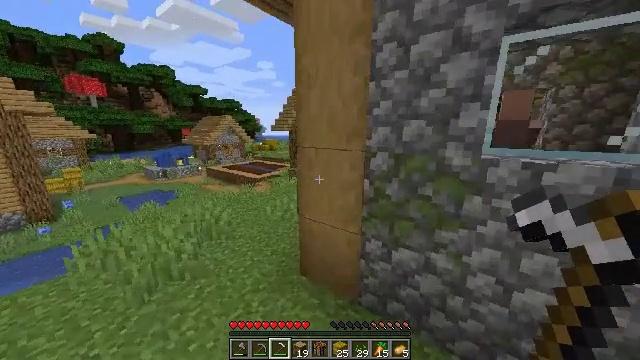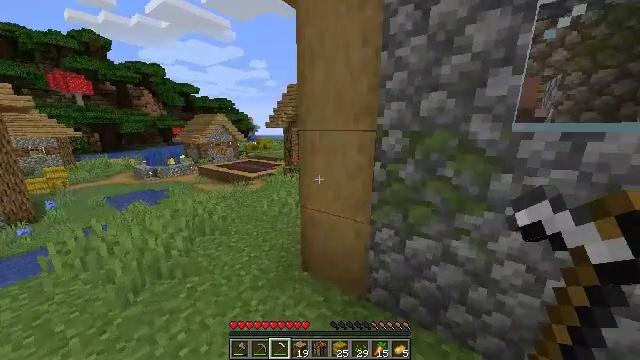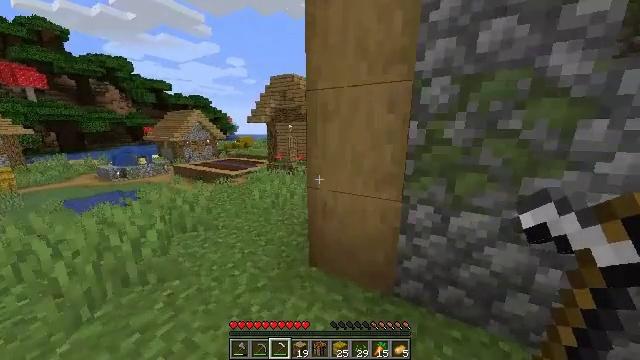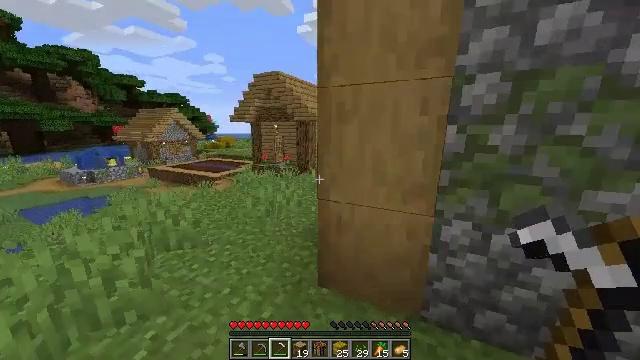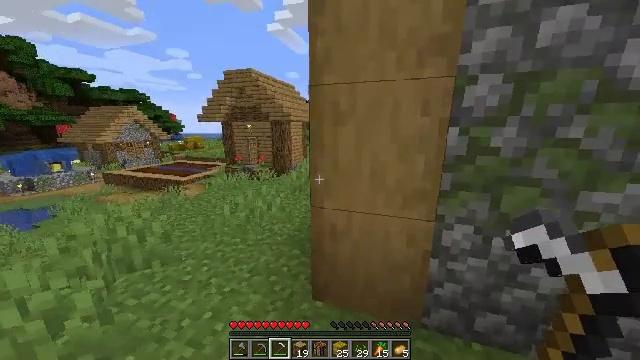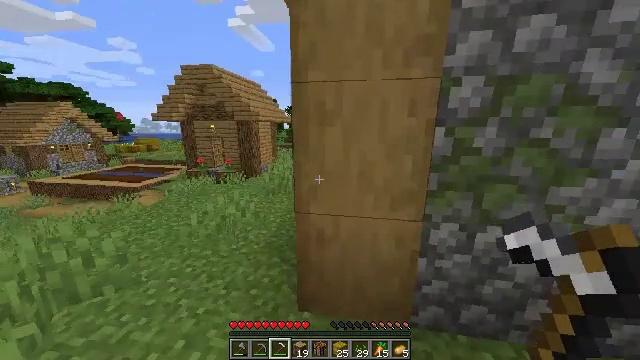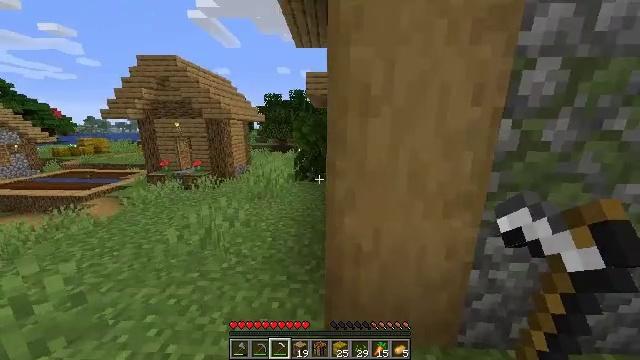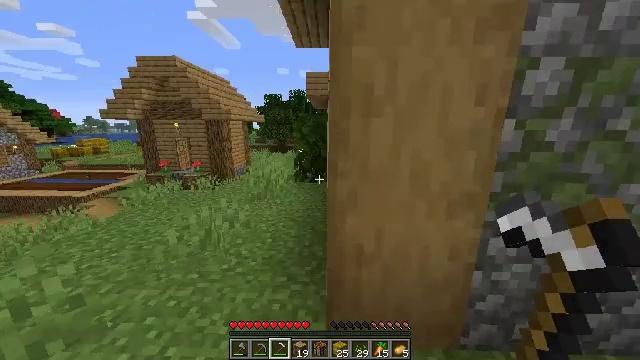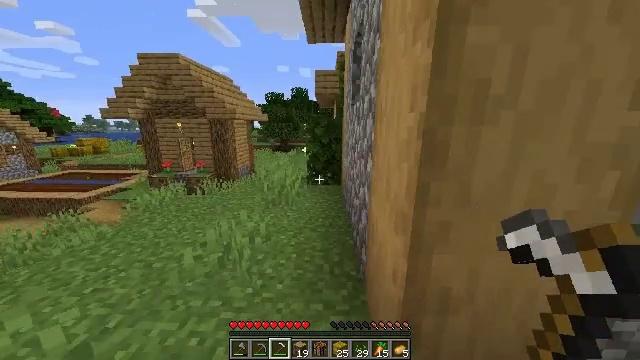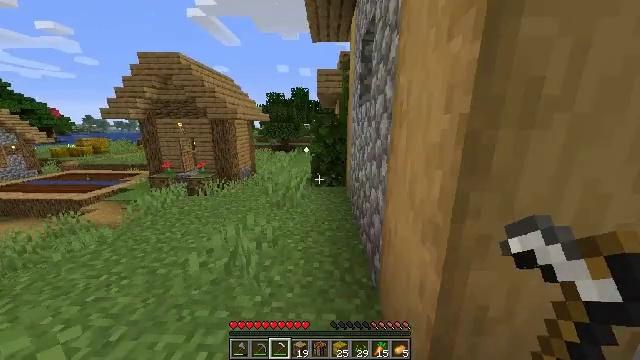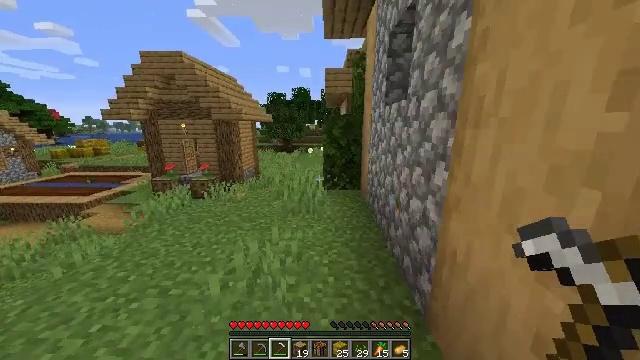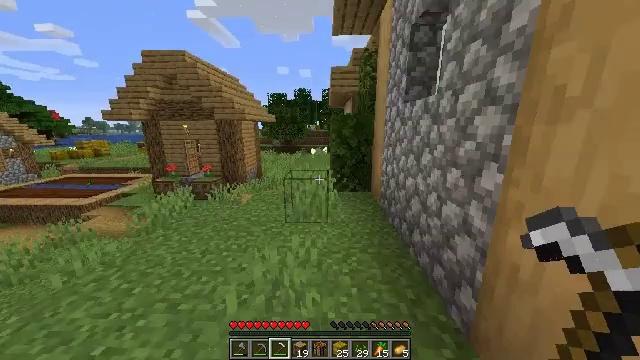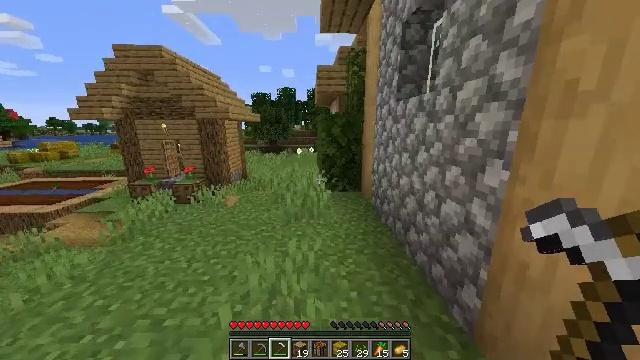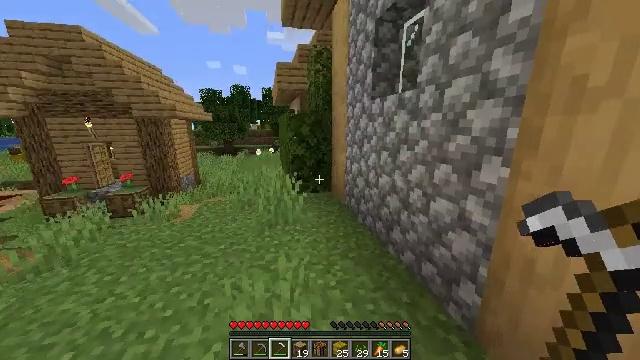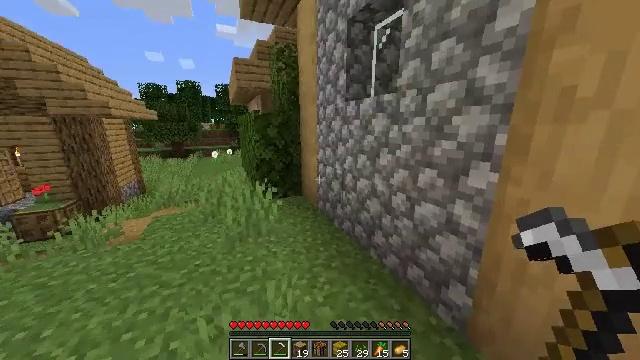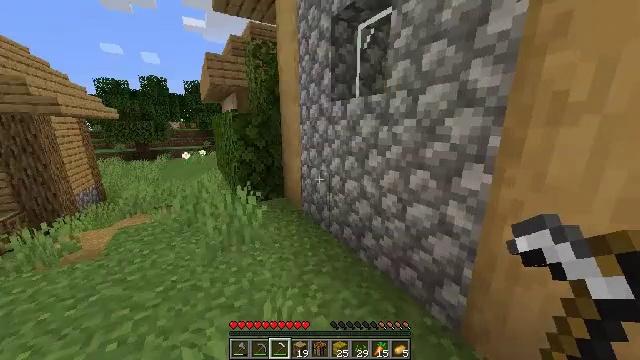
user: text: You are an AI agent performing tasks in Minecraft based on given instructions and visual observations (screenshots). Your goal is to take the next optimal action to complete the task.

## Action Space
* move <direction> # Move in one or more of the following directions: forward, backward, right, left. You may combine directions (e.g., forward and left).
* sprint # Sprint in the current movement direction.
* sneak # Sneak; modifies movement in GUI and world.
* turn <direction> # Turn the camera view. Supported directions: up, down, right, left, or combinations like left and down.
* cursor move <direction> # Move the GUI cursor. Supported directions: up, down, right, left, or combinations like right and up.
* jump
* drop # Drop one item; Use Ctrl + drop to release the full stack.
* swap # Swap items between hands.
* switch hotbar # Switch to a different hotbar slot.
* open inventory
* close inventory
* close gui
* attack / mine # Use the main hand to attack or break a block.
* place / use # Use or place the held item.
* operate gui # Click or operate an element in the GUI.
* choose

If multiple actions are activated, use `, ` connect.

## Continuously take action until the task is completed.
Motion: motion action
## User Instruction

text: Break oak leaves from the trees.
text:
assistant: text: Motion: move forward and move left, sprint, turn right
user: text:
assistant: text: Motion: move forward and move left, sprint, turn right
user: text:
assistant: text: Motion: move forward and move left, sprint, turn right
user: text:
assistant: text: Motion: move forward and move left, sprint, turn right
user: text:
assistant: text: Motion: move forward and move left, sprint, turn right
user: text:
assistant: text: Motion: move forward and move left, sprint, turn right
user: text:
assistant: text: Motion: move forward and move left, sprint
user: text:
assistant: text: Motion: move forward and move left, sprint
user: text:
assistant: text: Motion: move forward and move left, sprint
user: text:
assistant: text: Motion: move forward and move left, sprint
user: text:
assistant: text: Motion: move forward and move left, sprint
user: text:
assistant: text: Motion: move forward and move left, sprint, turn right
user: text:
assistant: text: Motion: move forward and move left, sprint, turn right
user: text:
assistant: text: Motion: move forward and move left, sprint, turn right
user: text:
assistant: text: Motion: move forward and move left, sprint, turn right
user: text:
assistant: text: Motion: move forward and move left, sprint, turn right
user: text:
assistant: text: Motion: move forward and move left, sprint, turn right
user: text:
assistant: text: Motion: move forward and move left, sprint, turn right and up
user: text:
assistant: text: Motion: move forward and move left, sprint, turn right and up
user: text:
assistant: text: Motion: move forward and move left, sprint
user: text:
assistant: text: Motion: move forward and move left, sprint
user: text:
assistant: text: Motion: move forward and move left, sprint, turn left
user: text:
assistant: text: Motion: move forward, sprint, turn left and down
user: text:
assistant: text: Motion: move forward, sprint, turn left
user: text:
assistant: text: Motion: move forward, sprint
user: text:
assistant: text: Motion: move forward, sprint
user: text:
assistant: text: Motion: move forward, sprint
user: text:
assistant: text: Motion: move forward, sprint, turn left and down
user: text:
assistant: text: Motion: move forward, sprint, turn left and down
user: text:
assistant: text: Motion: move forward, sprint, turn left and down